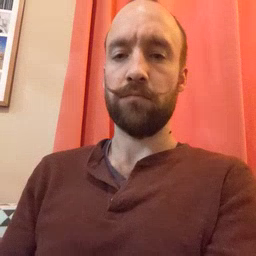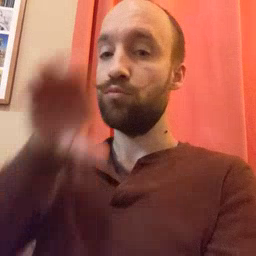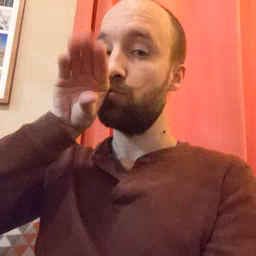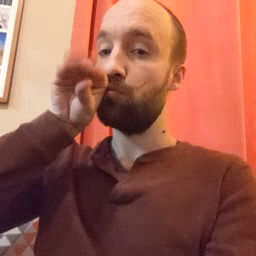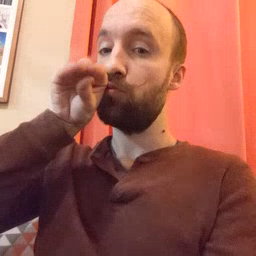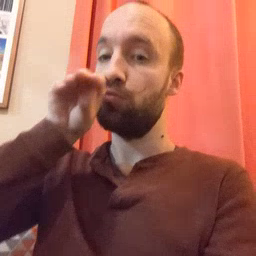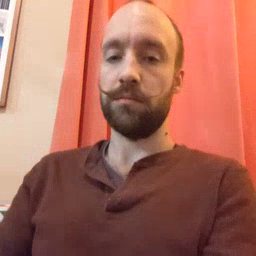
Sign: goose